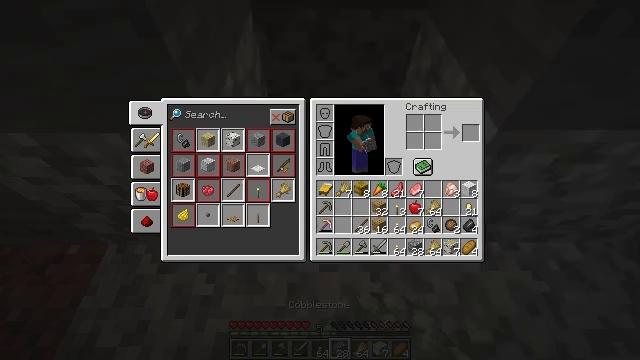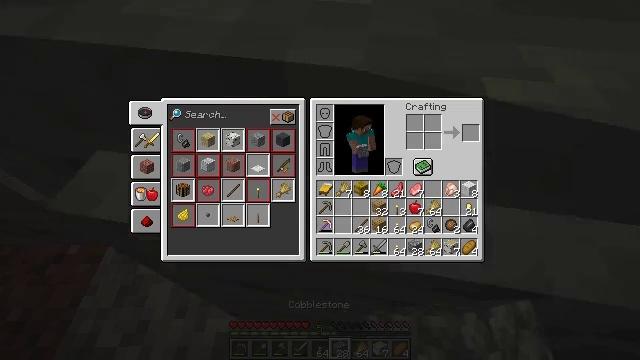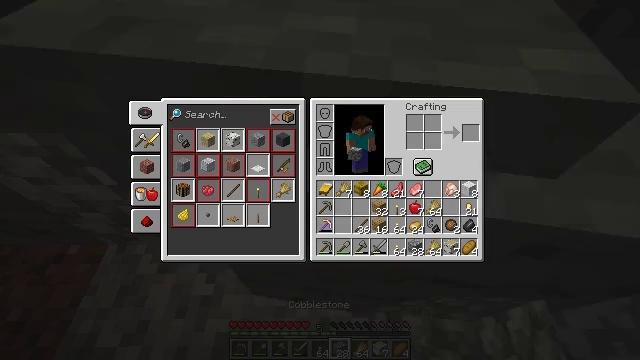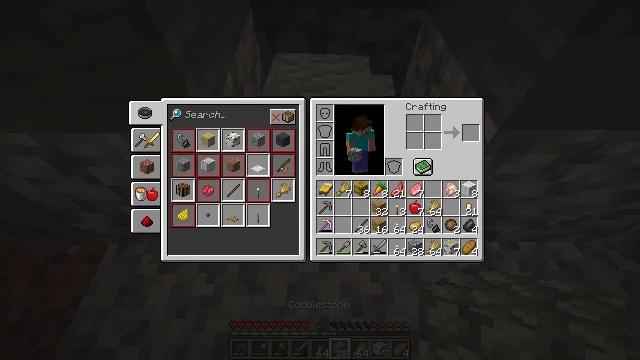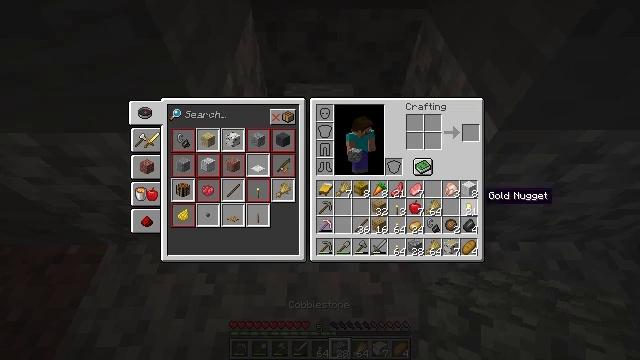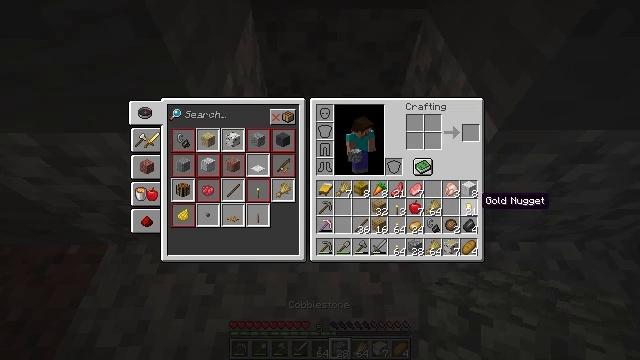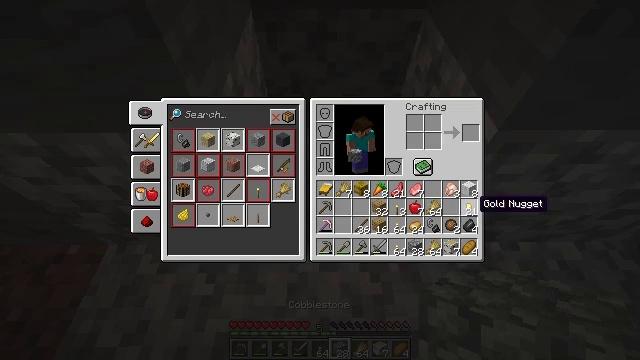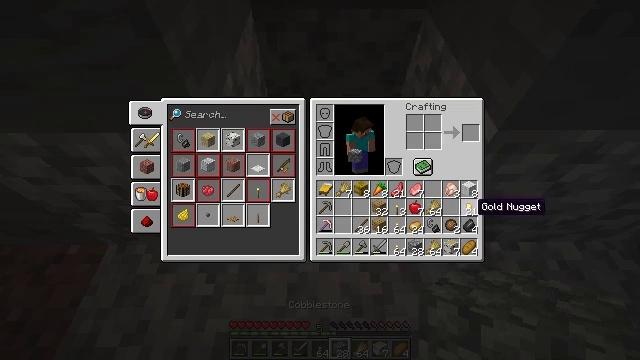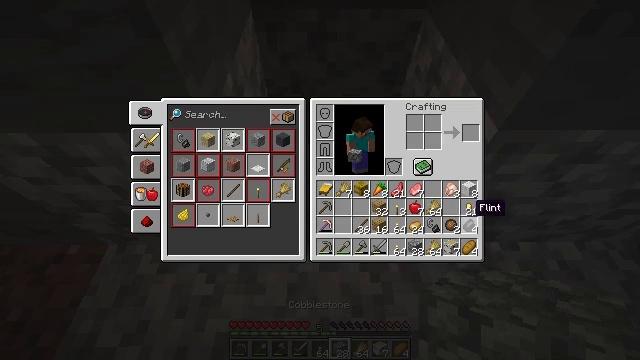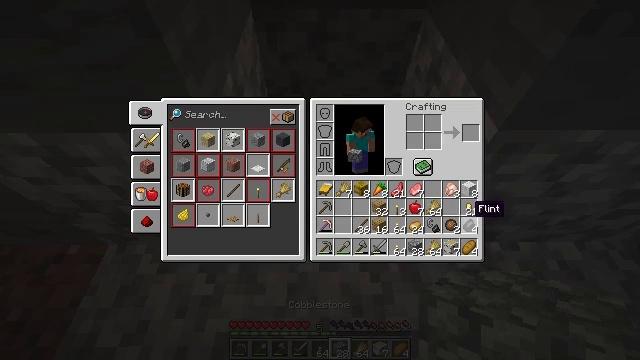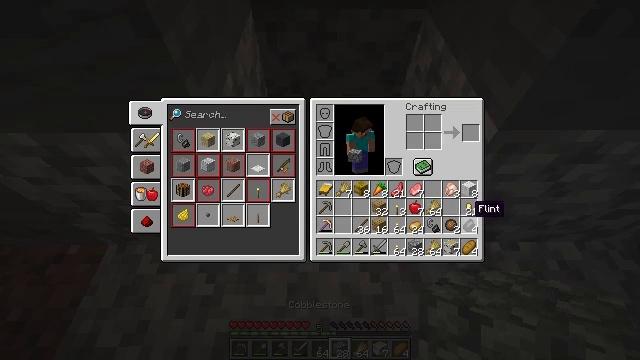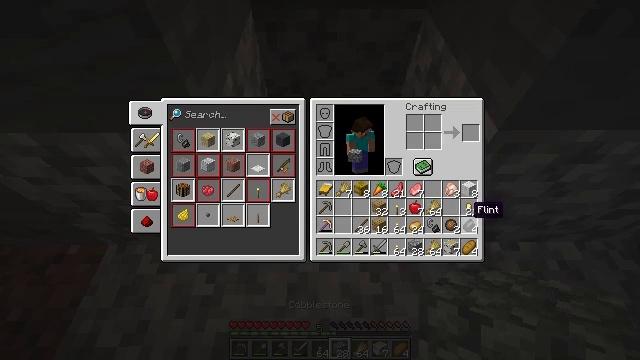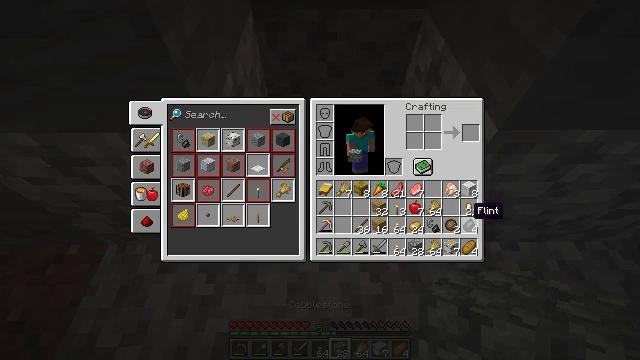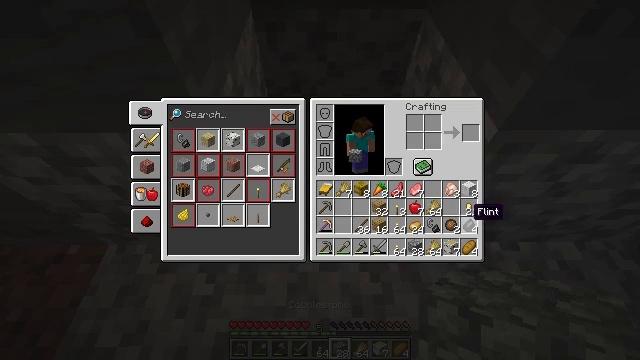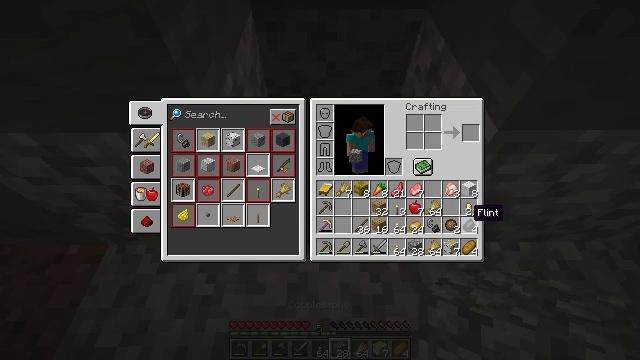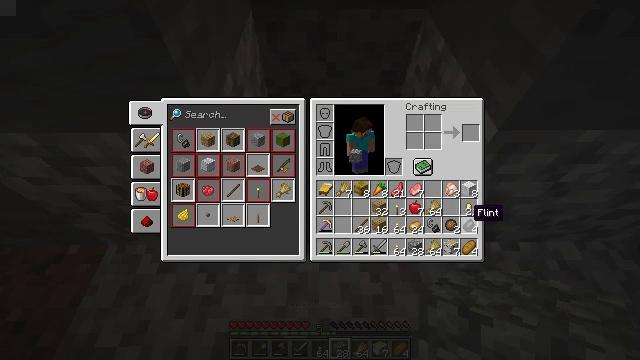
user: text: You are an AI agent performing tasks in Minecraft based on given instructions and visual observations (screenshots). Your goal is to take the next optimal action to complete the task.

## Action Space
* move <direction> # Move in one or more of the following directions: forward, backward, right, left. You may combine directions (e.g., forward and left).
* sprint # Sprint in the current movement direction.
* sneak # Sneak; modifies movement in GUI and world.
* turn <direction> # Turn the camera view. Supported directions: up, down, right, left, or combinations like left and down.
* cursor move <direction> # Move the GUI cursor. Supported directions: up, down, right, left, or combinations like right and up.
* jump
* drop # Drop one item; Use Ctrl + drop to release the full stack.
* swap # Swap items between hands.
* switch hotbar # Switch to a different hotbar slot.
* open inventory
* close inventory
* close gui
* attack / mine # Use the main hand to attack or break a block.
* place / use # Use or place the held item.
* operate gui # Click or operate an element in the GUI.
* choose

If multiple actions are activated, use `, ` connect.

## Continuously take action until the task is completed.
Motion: motion action
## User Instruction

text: Drop a flint.
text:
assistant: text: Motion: cursor move down, open gui
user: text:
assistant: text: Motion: cursor move down
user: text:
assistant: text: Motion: cursor move down
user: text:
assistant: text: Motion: cursor move down
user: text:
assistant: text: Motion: no_op
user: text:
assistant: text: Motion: no_op
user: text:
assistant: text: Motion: no_op
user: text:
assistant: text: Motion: no_op
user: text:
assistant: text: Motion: no_op
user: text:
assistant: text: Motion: no_op
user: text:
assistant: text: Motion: no_op
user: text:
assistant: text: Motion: no_op
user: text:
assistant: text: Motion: no_op
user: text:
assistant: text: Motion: no_op
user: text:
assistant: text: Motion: no_op
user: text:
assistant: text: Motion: no_op
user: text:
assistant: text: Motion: no_op
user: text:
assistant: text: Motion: no_op
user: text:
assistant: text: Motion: no_op
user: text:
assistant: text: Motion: operate gui
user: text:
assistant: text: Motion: operate gui
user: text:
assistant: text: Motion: operate gui
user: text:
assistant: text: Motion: operate gui
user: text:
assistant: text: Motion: cursor move right and up
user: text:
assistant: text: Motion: cursor move right and up
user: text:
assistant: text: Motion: cursor move right and up
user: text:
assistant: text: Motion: operate gui
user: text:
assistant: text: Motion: operate gui
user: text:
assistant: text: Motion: operate gui
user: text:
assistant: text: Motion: no_op